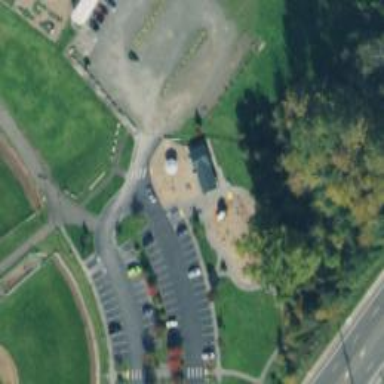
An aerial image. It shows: Parking space.